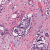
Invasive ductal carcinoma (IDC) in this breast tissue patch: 1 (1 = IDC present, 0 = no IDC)